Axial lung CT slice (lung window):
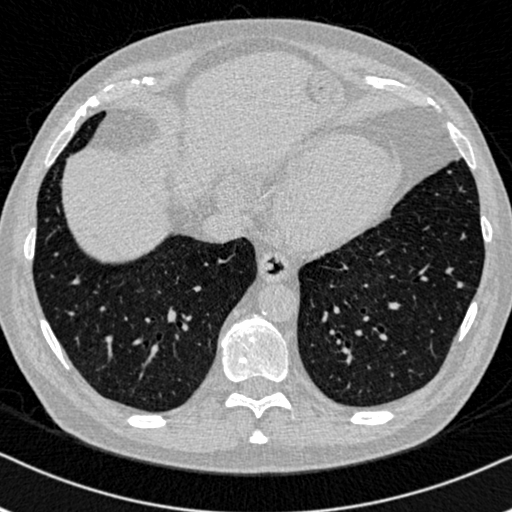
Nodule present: no